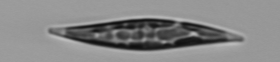
Label: Pleurosigma